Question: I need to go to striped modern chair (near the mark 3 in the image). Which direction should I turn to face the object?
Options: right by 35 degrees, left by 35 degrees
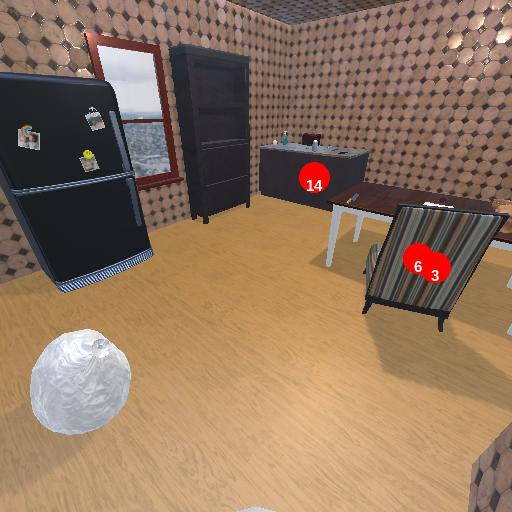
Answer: right by 35 degrees